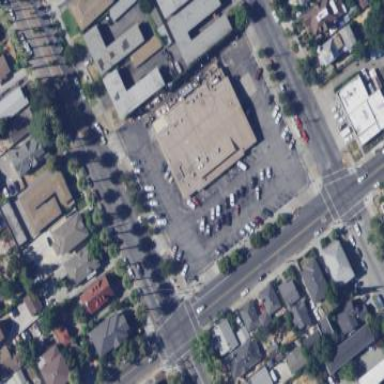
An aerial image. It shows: Supermarket building.